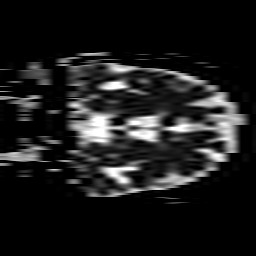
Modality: ADC
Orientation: coronal
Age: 80
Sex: female
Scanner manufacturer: philips
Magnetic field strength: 1.5 T
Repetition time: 4.81 s
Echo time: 0.07764 s